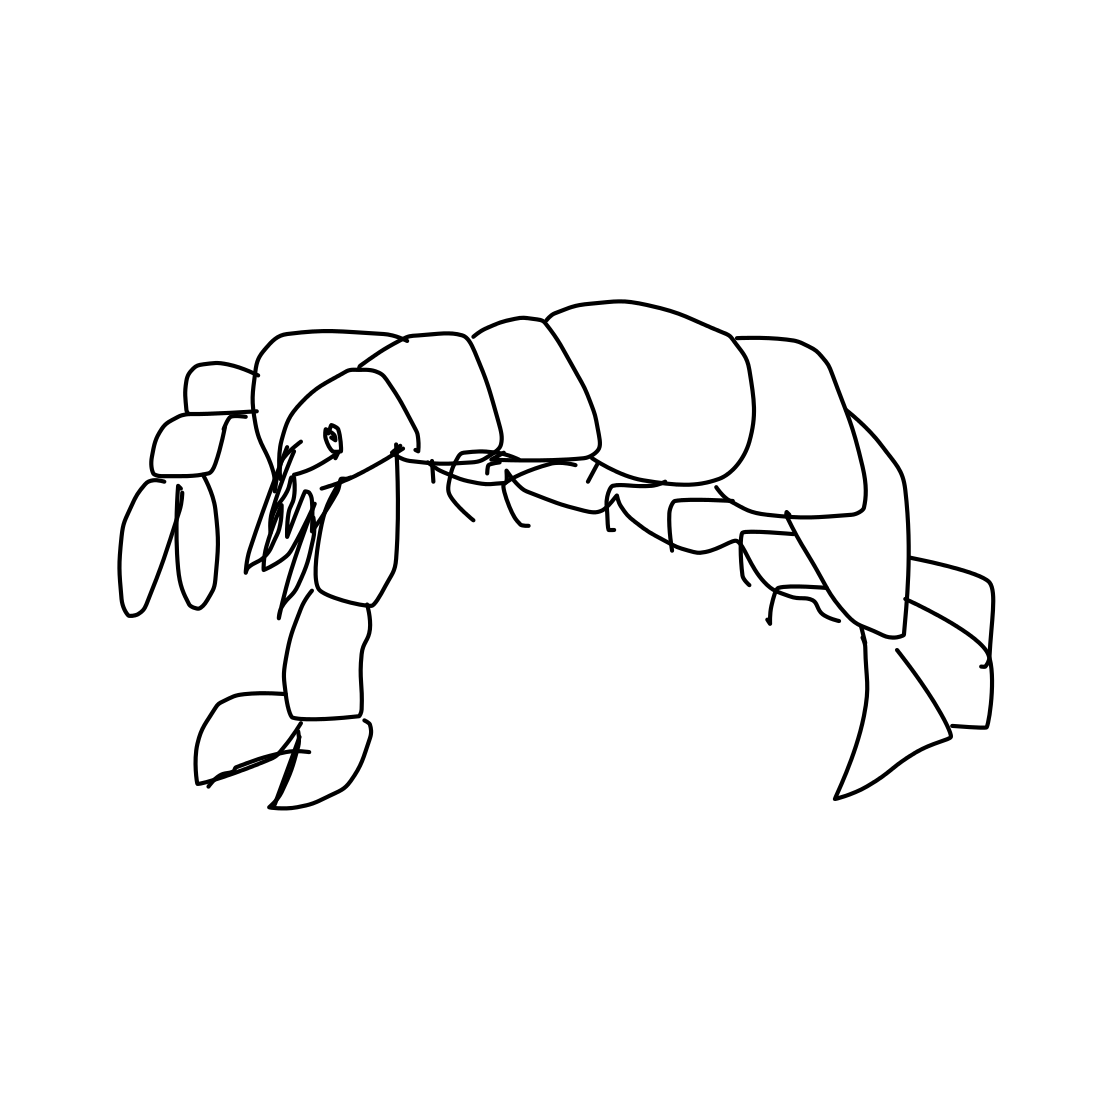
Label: lobster